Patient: sex M, age 58
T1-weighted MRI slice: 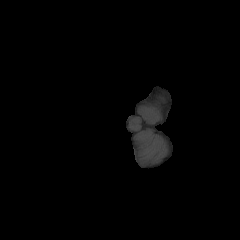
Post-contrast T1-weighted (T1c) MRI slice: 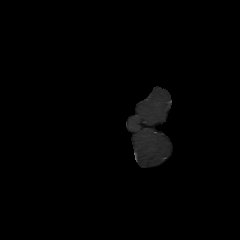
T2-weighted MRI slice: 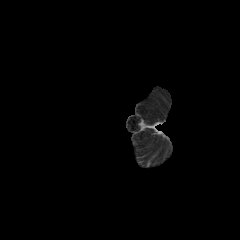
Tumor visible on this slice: no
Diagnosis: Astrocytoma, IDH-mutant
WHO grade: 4